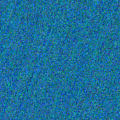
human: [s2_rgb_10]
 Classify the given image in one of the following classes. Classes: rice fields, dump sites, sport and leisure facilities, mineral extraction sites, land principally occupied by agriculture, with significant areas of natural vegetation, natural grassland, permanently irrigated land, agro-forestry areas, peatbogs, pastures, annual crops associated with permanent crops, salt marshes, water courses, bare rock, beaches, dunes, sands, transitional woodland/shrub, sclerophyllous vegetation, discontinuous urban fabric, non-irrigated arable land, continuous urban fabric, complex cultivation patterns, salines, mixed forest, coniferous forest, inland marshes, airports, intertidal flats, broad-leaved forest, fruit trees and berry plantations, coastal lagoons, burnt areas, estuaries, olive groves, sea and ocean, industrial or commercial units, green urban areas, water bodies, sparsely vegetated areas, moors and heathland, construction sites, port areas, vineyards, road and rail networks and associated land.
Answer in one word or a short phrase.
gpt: sea and ocean